$\textit{Оборудование:}~$ 1) металлический стержень с неодимовым магнитом на одном и подшипником на другом конце; 2) штатив с лапкой; 3) платформа с пятью проводящими пластинами одинаковой толщины и ширины $b$, но различной длины $a$; 4) две измерительные стойки с линейками. В данной задаче вам предлагается изучить взаимодействие движущегося постоянного магнита с тонкими проводящими пластинками, намагничеваемостью которых можно пренебречь. Для этого используется экспериментальная установки, схематично представленная на рис.1. К горизонтальной оси на подшипнике прикреплён стержень с постоянным магнитном на конце. В положении равновесия системы под магнитом на небольшом расстоянии от него располагается тонкая проводящая пластинка. В ходе эксперимента исследуется изменение высоты магнита при максимальном отклонении стержня от положения равновесия после его однократного прохождения над пластинкой. Движение магнита происходит в плоскости, параллельной стороне $a$ (рис.1).  Силами сопротивления воздуха и трения в подшипнике можно пренебречь, как и размерами магнита по сравнению с размерами стержня. Основное взаимодействие магнита с пластинкой происходит на участке порядка размера пластинки, на котором мощностью силы тяжести также можно пренебречь.
С учётом указанных приближений, при движении магнита со скоростью $v$ мгновенная мощность энергетических потерь системы равна $P=\alpha{v}^{n_1}$, $n_1$ — постоянная величина, $\alpha$ — коэффициент пропорциональности, зависящий только от относительного расположения магнита и пластинки. Определите $n_1$ из теоретических соображений. Ответ обоснуйте. Отклоним стержень от вертикали так, что магнит будет находиться на высоте $H$ от положения равновесия и отпустим без начальной скорости. После прохождения над пластинкой магнит поднимется на высоту $h Для измерения значений $H$ и $h$ расположите две измерительные стойки с линейками по разные стороны от штатива. Подбирайте расположения стоек так, чтобы начиная движения от одной, магнит при последующей остановке едва касался второй линейки. В данной части задачи используйте пластинку с наибольшими размерами. $\textbf{Указание:}$ для задания расстояния $d$ порядка $1~\text{мм}$ между пластинкой и магнитом в положении равновесия, поместите между ним и пластинкой выданную вам линейку измерительной стойки. Кручением гайки, связывающей магнит и стержень, добейтесь плотного контакта линейки с пластинкой и магнитом. Затем уберите линейку.
Получите экспериментальную зависимость $h(H)$ (не менее 9 точек) в диапазоне $H\in \left[10{,}0{.}{.}{.}26{,}0\right]~\text{см}$.
Основываясь на теоретических представлениях, полученных в п.1, получите теоретическую зависимость $h(H)$. Предложите координаты, в которых теоретическая зависимость $h(H)$ является линейной функцией. Постройте график полученной зависимости в предложенных координатах и выясните, является ли описанная теоретическая модель применимой. Теоретическое описание взаимодействия движущегося магнита с пластиной при разных значениях геометрических параметров установки является сложной задачей, решать которую вам не потребуется. Изучим взаимодействие движущегося магнита с пластинами с различными значениями длины $a$.
При фиксированном значении $H=20~\text{см}$ получите экспериментальную зависимость $h(a)$ (5 точек).
Предположим, что разность высот $\Delta{H}=H-h$ прямо пропорциональна $a^{n_2}$, где $n_2$ — постоянная величина. Определите показатель степени $n_2$. Определите показатель степени $n_2$. Определите показатель степени $n_2$.
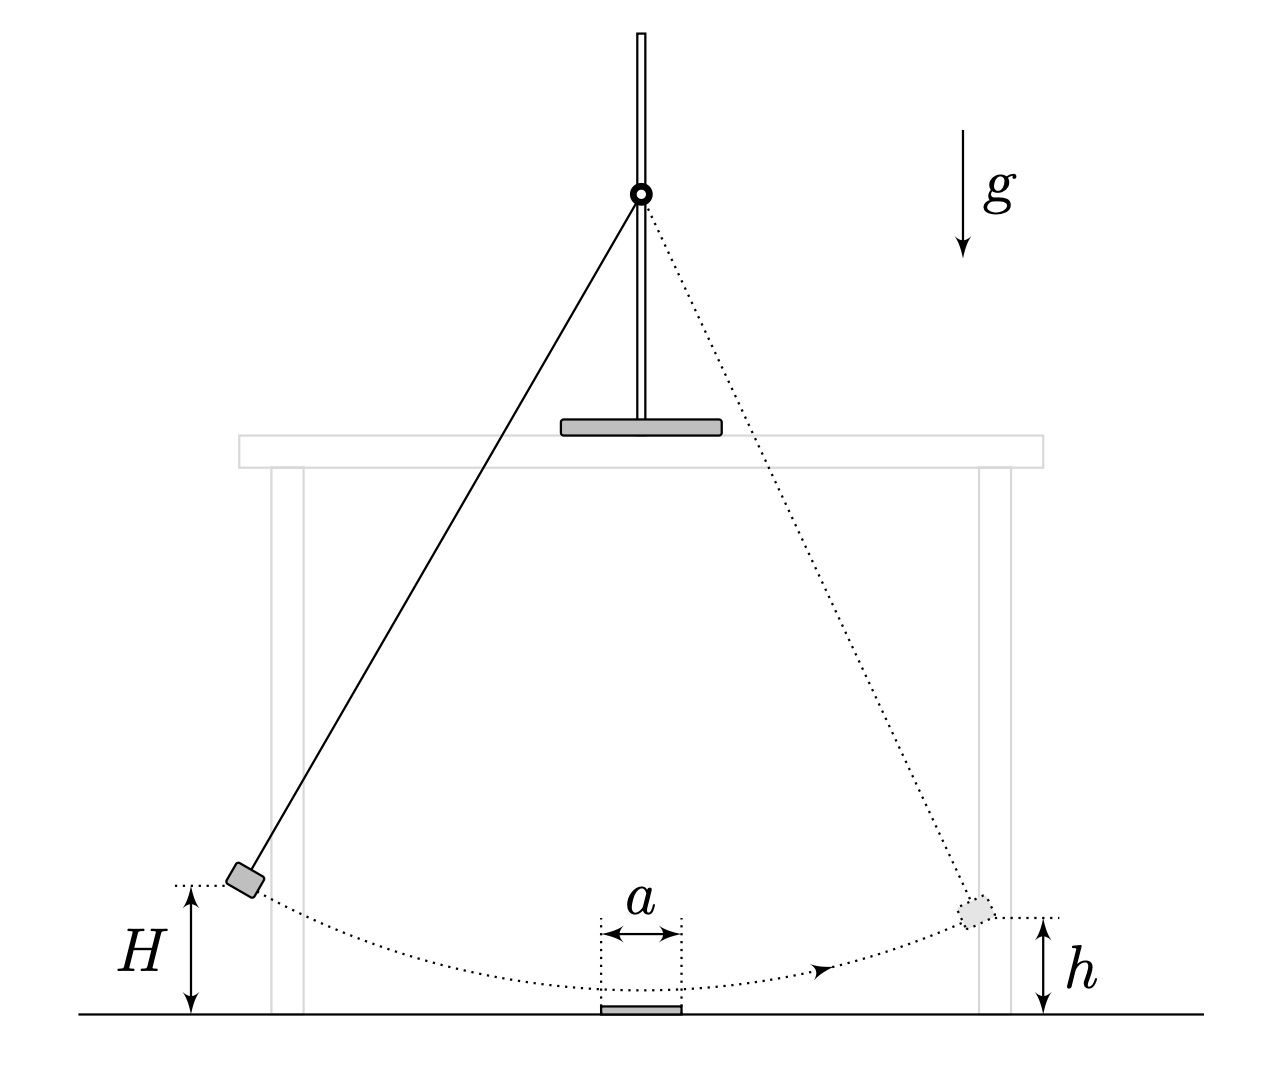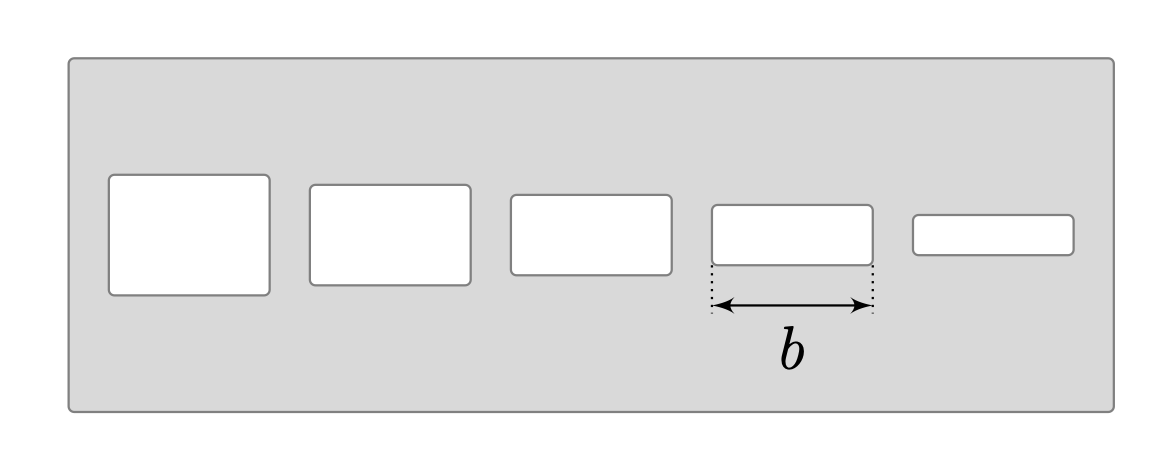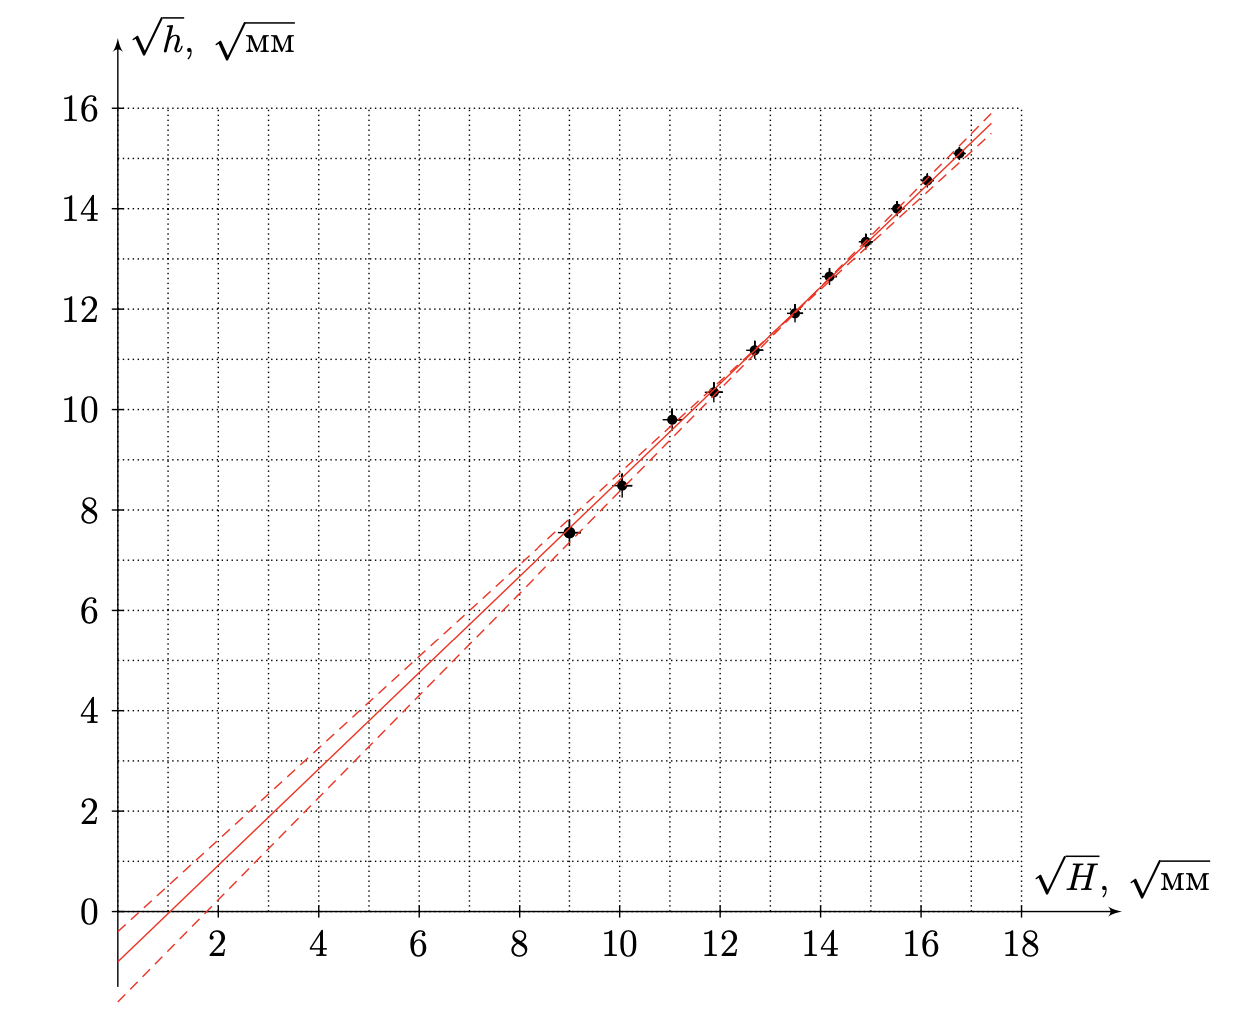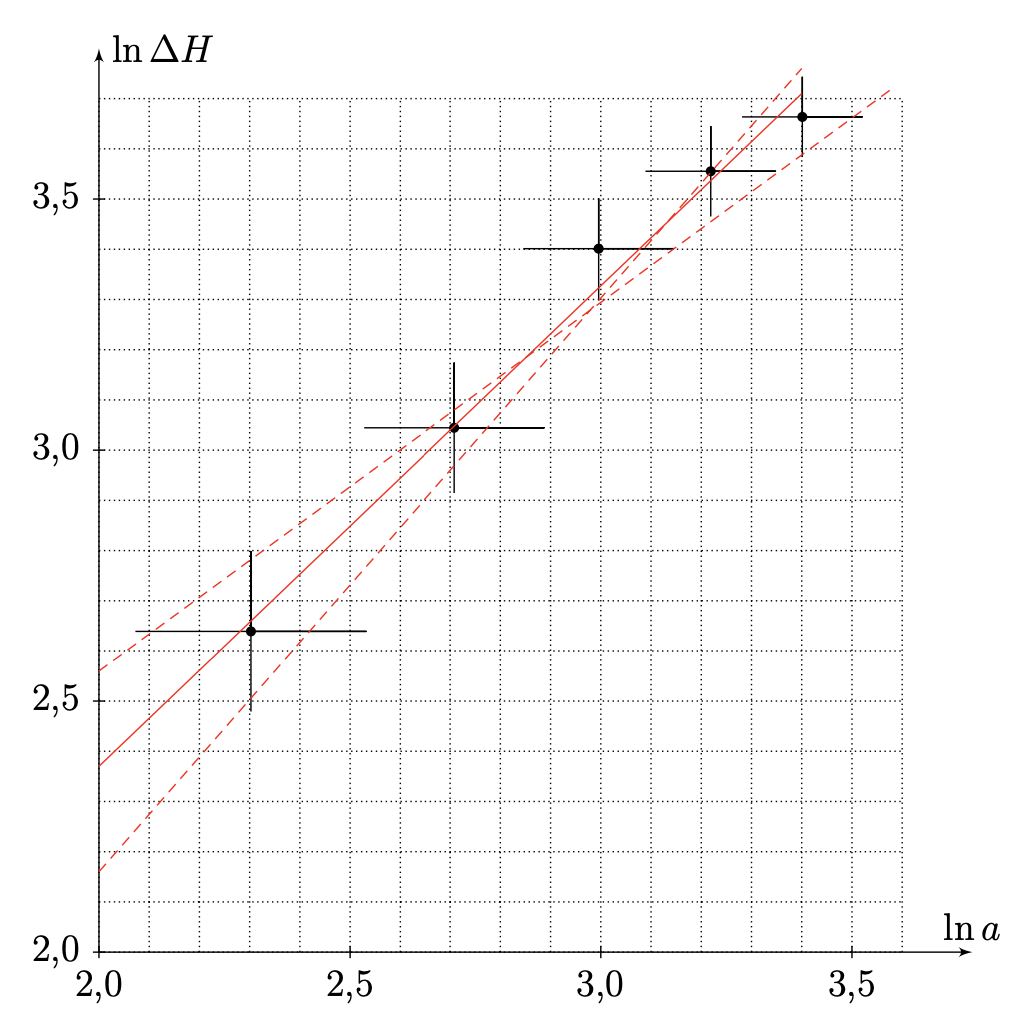
С учётом указанных приближений, при движении магнита со скоростью $v$ мгновенная мощность энергетических потерь системы равна $P=\alpha{v}^{n_1}$, $n_1$ — постоянная величина,  $\alpha$ — коэффициент пропорциональности, зависящий только от относительного расположения магнита и пластинки.  Определите $n_1$ из теоретических соображений. Ответ обоснуйте.
Решение: При движении магнита в любой точке проводящей пластинки изменяется магнитное поле, поскольку изменяется положение магнита относительно пластинки. Пусть $\cfrac{d\vec{B}(\vec{r})}{dl}$ — производная магнитного поля в точке с радиус-вектором $\vec{r}$ по направлению движения магнита. Тогда для производной магнитного поля по времени получим: $$\cfrac{d\vec{B}(r)}{dt}=-v\cdot{\cfrac{d\vec{B}(\vec{r})}{dl}}{.} $$ Это означает, что в каждой точке пространства производная магнитного поля по времени прямо пропорциональна скорости его движения. Из этого напрямую следует, что возникающее в каждой точке пластинки вихревое электрическое поле также прямо пропорционально скорости движения магнита: $$E_\text{вихр}\sim{v}{.} $$ Из локального закона Ома имеем: $$\vec{j}=\cfrac{\vec{E}_\text{вихр}}{\rho}{.} $$ Если по проводнику длиной $l$ с площадью поперечного сечения $S$ протекает ток силой $I$, то на нём выделяется тепловая мощность $P$, равная: $$P=I^2R=j^2S^2\cdot{\cfrac{\rho l}{S}}=\rho{j}^2\cdot{lS}{,} $$ откуда для мощности тепловыделения в единице объёма пластинки получим: $$\dfrac{dP}{dV}=\rho j^2=\cfrac{E^2_\text{вихр}}{\rho}\sim{v^2}{.} $$ Поскольку сопротивлением воздуха и трением в подшипнике по условию можно пренебречь, все энергетические потери системы связаны с выделением джоулева тепла. Таким образом, имеем:
Ответ: $$n_1=2{.} $$

Получите экспериментальную зависимость $h(H)$ (не менее 9 точек) в диапазоне $H\in \left[10{,}0{.}{.}{.}26{,}0\right]~\text{см}$.
Решение: Значения $H$ и $h$ записаны с учетом поправки на положение магнита относительно каждой линейки. (В решении есть точки, выходящие за рамки рекомендуемого диапазона).
Ответ: $H,~\text{мм}$;$h,~\text{мм}$ 281;228 260;212 241;196 222;178 201;160 182;142 161;125 141;107 122;96 101;72

Основываясь на теоретических представлениях, полученных в п.1, получите теоретическую зависимость $h(H)$.  Предложите координаты, в которых теоретическая зависимость $h(H)$ является линейной функцией.  Постройте график полученной зависимости в предложенных координатах и выясните, является ли описанная теоретическая модель применимой.
Решение: Будем отсчитывать потенциальную энергию системы от положения равновесия. Пусть $v$ — скорость движения груза. Тогда для потенциальной и кинетической энергий системы можно записать: $$W_p=M_1gH\qquad{W_k=\cfrac{M_2v^2}{2}}{,} $$ где $M_1$ и $M_2$ — коэффициенты пропорциональности, зависящие от геометрии системы. Это означает, что вблизи положения равновесия скорости $v_0$ и $v_1$ до и после взаимодействия с магнитом соответственно равны: $$v_0=\sqrt{2gH\cdot{\cfrac{M_1}{M_2}}}\qquad{v_1=\sqrt{2gh\cdot{\cfrac{M_1}{M_2}}}}{.} $$ Запишем закон изменения энергии системы, пренебрегая мощностью силы тяжести: $$M_2 v\cdot dv=-\alpha v^2\cdot dt $$ Сокращая $v$ и интегрируя по времени, находим: $$m(v_1-v_0)=-\beta{,} $$ где $\beta=\displaystyle\int\alpha dl$ — постоянная величина. Тогда имеем: Построим график в выбранных координатах и убедимся в применимости модели:
Ответ: $$\sqrt{h}=\sqrt{H}-\cfrac{\beta}{\sqrt{2g\cdot{\cfrac{M_1}{M_2}}}}{.} $$
Ответ: В координатах $\sqrt{h}(\sqrt{H})$ зависимость является линейной.  Построим график в выбранных координатах и убедимся в применимости модели:
Ответ: Коэффициент наклона прямой $k_1=0{,}98\pm0{,}05$, что подтверждает предложенную теоретическую модель.

При фиксированном значении $H=20~\text{см}$ получите экспериментальную зависимость $h(a)$ (5 точек).
Решение: Значения $h$ записаны с учетом поправки на положение магнита относительно линейки.
Ответ: $a,~\text{мм}$;$h,~\text{мм}$ 30;161 25;165 20;170 15;179 10;186

Предположим, что разность высот $\Delta{H}=H-h$ прямо пропорциональна $a^{n_2}$, где $n_2$ — постоянная величина.  Определите показатель степени $n_2$.
Решение: Построим график $\ln{\Delta H}\left(\ln{a}\right)$
Ответ: Коэффициент наклона прямой $k_2=1{,}0\pm0{,}2$. $n_2\approx1$.
Темы:
E, Всероссийские